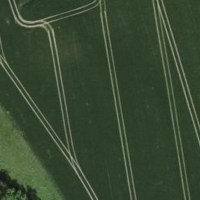
EUNIS habitat code: 52
Species observed at this site:
Clematis vitalba